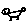
Label: bird